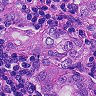
Metastatic tissue present: yes